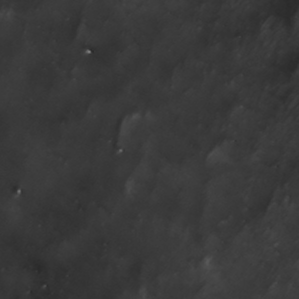
Label: non_frost